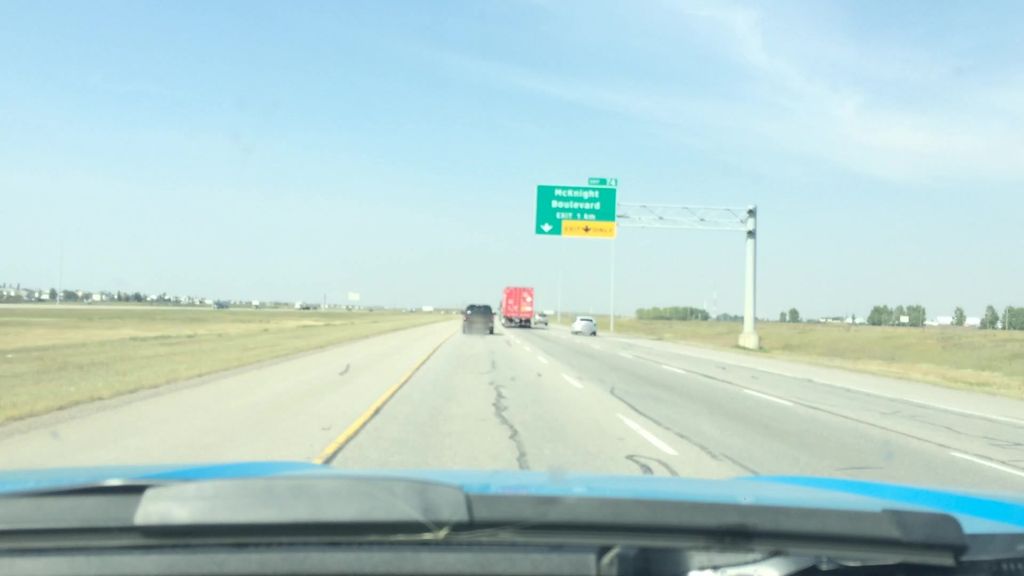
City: calgary